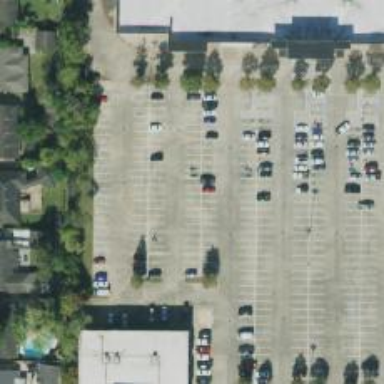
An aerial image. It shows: Parking space is available.